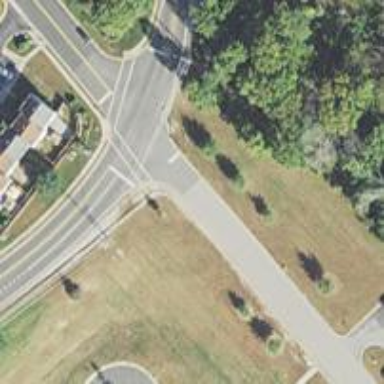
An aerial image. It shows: Stop road.